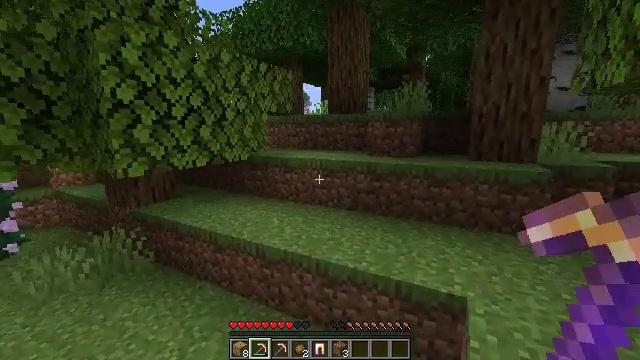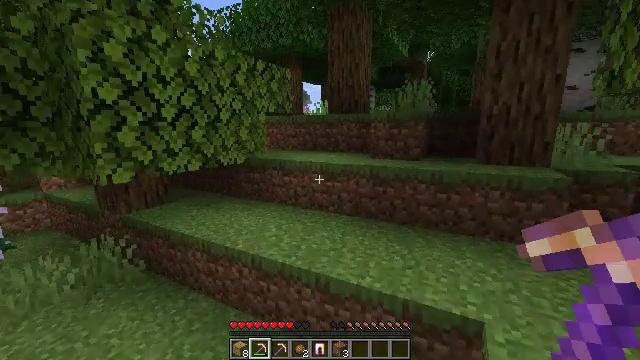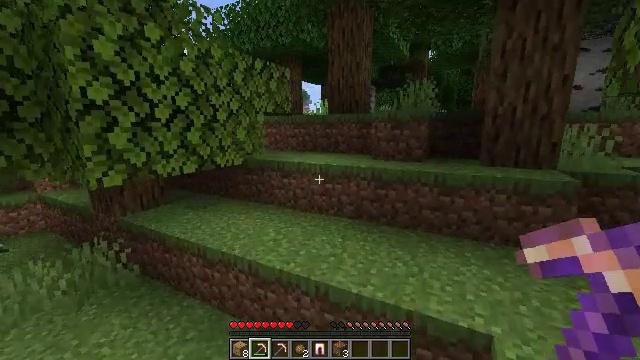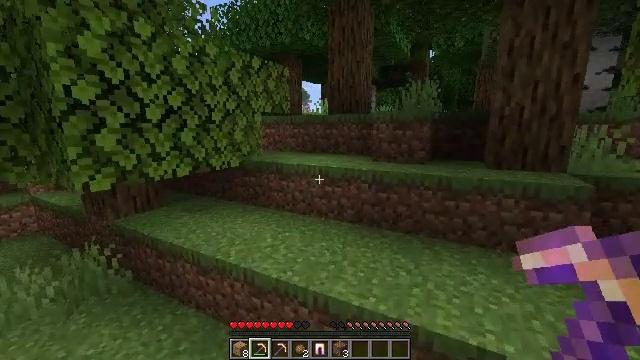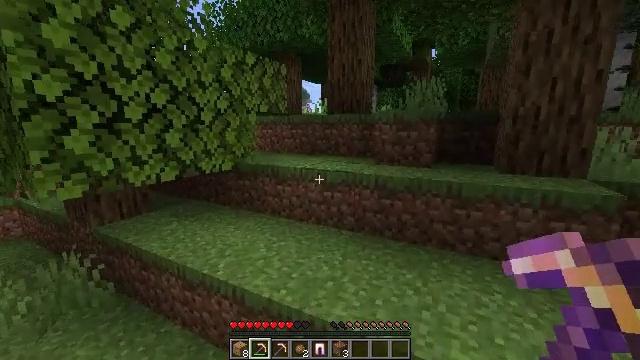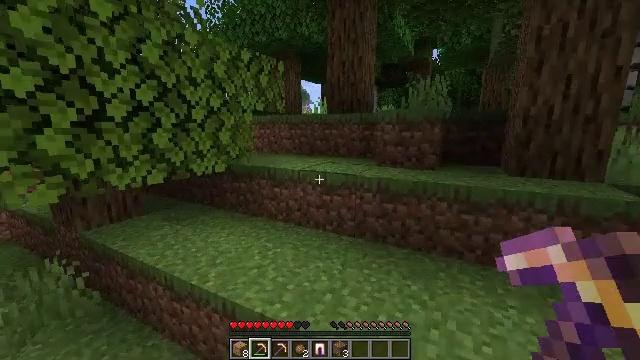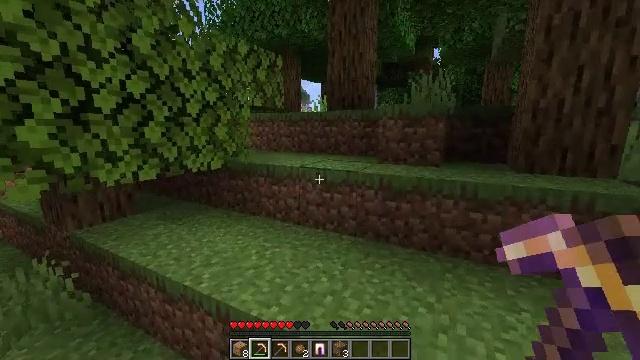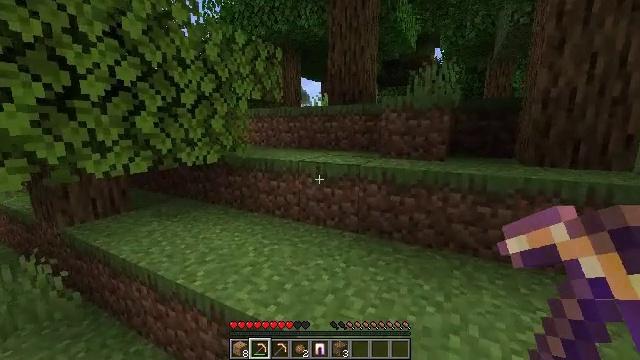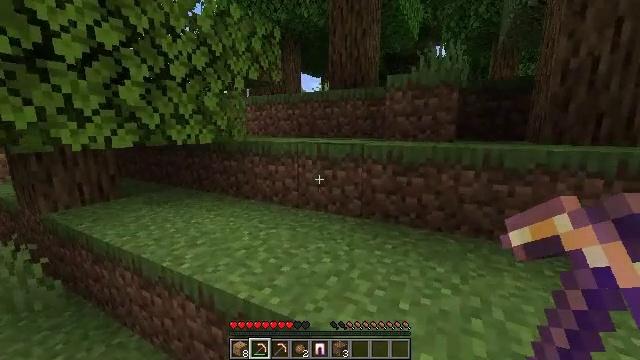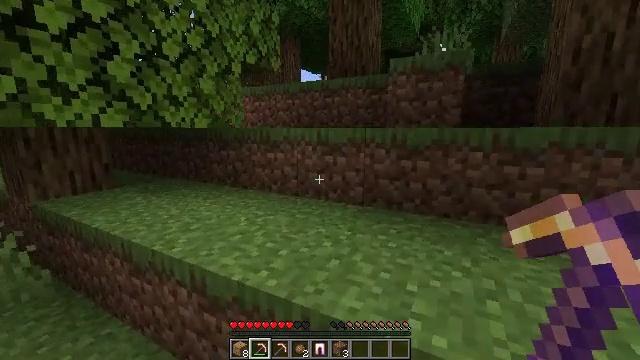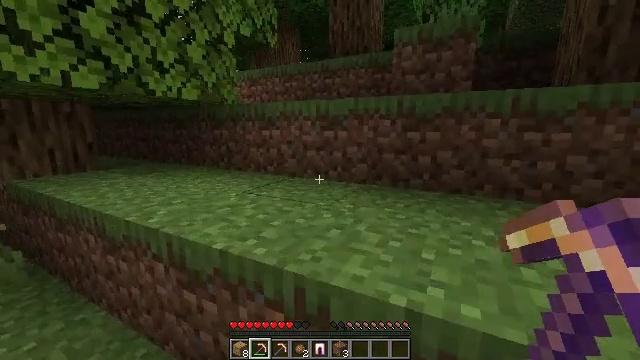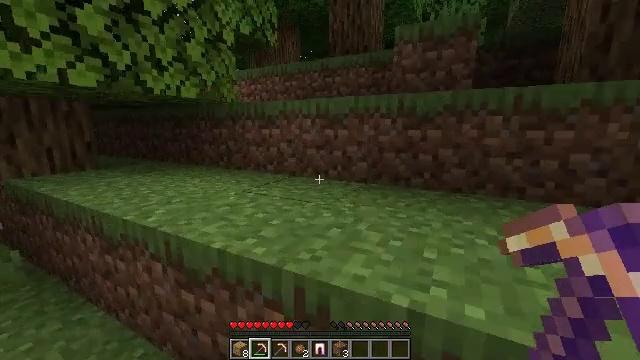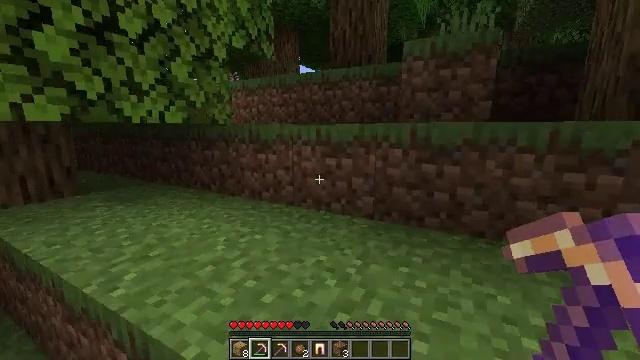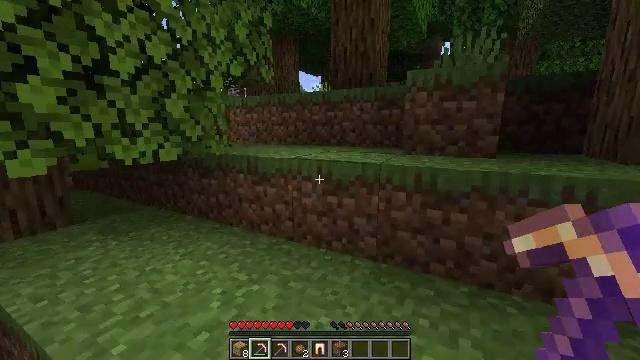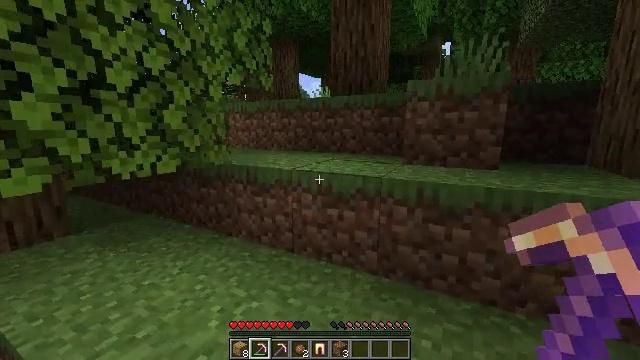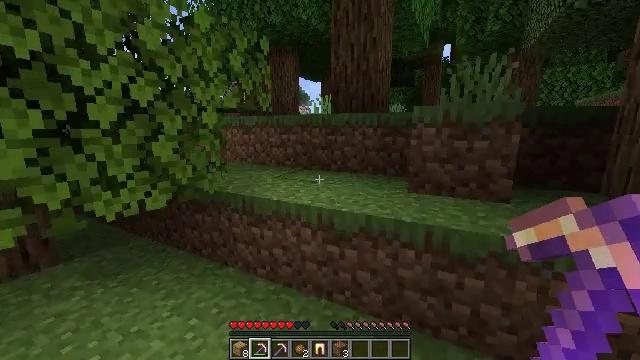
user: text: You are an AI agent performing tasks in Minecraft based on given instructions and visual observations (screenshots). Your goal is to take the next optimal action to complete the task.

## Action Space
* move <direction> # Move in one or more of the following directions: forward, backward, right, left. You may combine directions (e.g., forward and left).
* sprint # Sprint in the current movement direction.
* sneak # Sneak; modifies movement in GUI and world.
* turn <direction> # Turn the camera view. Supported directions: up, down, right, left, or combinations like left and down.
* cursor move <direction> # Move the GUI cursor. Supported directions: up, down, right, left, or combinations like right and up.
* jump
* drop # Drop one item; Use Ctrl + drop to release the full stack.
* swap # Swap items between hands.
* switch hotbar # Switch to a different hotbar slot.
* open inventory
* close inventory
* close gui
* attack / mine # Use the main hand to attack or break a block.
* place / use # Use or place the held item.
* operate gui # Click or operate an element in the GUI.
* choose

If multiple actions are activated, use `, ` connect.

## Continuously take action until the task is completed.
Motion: motion action
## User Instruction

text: Trim the tree by mining oak leaves.
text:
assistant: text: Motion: move forward
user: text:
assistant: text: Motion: move forward
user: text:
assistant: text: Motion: move forward
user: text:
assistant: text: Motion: move forward
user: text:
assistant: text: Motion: move forward
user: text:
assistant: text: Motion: move forward
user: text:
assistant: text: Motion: move forward
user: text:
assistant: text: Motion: move forward
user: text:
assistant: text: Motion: move forward
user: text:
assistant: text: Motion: move forward
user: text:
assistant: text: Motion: move forward
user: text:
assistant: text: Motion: move forward, jump
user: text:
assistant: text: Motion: move forward, jump
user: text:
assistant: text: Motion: move forward, jump
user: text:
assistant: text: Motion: move forward, jump
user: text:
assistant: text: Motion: move forward, jump
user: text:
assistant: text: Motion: move forward
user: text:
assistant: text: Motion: move forward
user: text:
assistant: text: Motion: move forward
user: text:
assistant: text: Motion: move forward
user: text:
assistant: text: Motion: move forward
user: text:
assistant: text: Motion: move forward
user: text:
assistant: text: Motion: move forward
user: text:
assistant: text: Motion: move forward
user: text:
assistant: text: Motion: move forward
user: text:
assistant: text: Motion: move forward, jump
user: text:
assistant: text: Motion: move forward, jump
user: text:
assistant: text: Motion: move forward, jump
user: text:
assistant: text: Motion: move forward, jump
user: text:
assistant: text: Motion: move forward